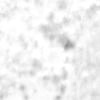
Label: no_change